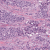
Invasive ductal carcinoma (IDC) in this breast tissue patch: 1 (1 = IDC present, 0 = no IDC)